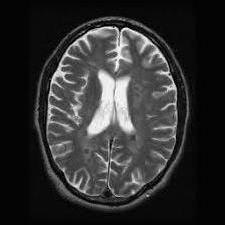
Label: notumor